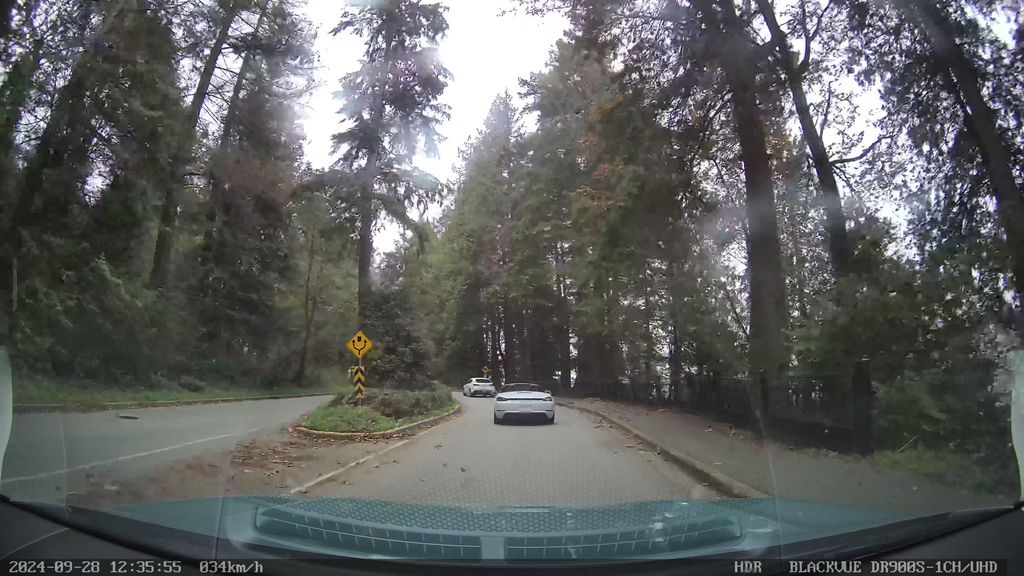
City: vancouver